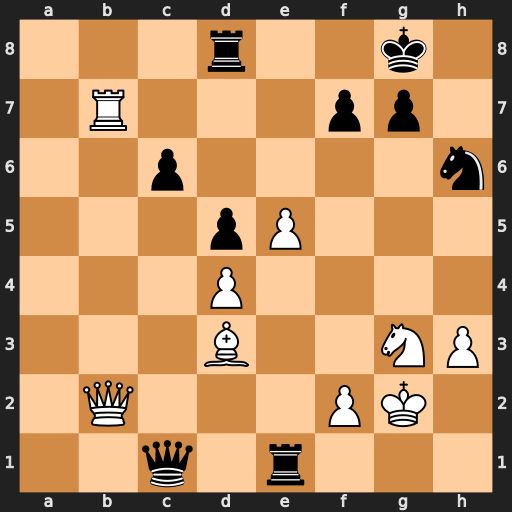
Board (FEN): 3r2k1/1R3pp1/2p4n/3pP3/3P4/3B2NP/1Q3PK1/2q1r3
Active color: w
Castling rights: -
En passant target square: -
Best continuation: Rb8 Rg1+ Kh2